Question: This query is forcing me to put f.CONCEPT_CD in the group by clause because I'm using it in the case statements in the select clause. How do I keep the counts in the result set, without repeating records with the same f.PATIENT_NUM? Notice how PATIENT_NUM = 5 is repeated in the screen shot below. I only want to show one record if PATIENT_NUM = 5.
'''
SELECT
f.PATIENT_NUM,
CASE WHEN f.CONCEPT_CD = 'BIO|HGT' THEN COUNT(NVAL_NUM) ELSE 0 END AS 'HEIGHT',
CASE WHEN f.CONCEPT_CD = 'BIO|WGT' THEN COUNT(NVAL_NUM) ELSE 0 END AS 'WEIGHT',
CASE WHEN f.CONCEPT_CD = 'BIO|BMI' THEN COUNT(NVAL_NUM) ELSE 0 END AS 'BMI',
CASE WHEN f.CONCEPT_CD = 'BIO|DIA' THEN COUNT(NVAL_NUM) ELSE 0 END AS 'DIA',
CASE WHEN f.CONCEPT_CD = 'BIO|SYS' THEN COUNT(NVAL_NUM) ELSE 0 END AS 'SYS'
FROM [HIMC_I2B2_LZ-PROD].[dbo].[I2B2_OBSERVATION_FACT] f
JOIN [HIMC_I2B2_LZ-PROD].[dbo].[I2B2_CONCEPT_DIMENSION] d ON f.CONCEPT_CD = d.CONCEPT_CD
GROUP BY f.PATIENT_NUM, f.CONCEPT_CD
'''

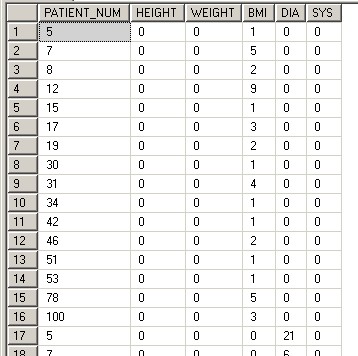
Answer: '''
SELECT f.PATIENT_NUM,
COUNT(CASE WHEN f.CONCEPT_CD = 'BIO|HGT' THEN 1 END) AS 'HEIGHT',
COUNT(CASE WHEN f.CONCEPT_CD = 'BIO|WGT' THEN 1 END) AS 'WEIGHT',
COUNT(CASE WHEN f.CONCEPT_CD = 'BIO|BMI' THEN 1 END) AS 'BMI',
COUNT(CASE WHEN f.CONCEPT_CD = 'BIO|DIA' THEN 1 END) AS 'DIA',
COUNT(CASE WHEN f.CONCEPT_CD = 'BIO|SYS' THEN 1 END) AS 'SYS'
FROM [HIMC_I2B2_LZ-PROD].[dbo].[I2B2_OBSERVATION_FACT] f
INNER JOIN [HIMC_I2B2_LZ-PROD].[dbo].[I2B2_CONCEPT_DIMENSION] d
ON f.CONCEPT_CD = d.CONCEPT_CD
GROUP BY f.PATIENT_NUM
'''
You can also use 'PIVOT()' which is supported in sql server,
'''
SELECT PATIENT_NUM,
[BIO|HGT] AS 'HEIGHT',
[BIO|WGT] AS 'WEIGHT',
[BIO|BMI] AS 'BMI',
[BIO|DIA] AS 'DIA',
[BIO|SYS] AS 'SYS'
FROM
(
SELECT f.PATIENT_NUM, f.CONCEPT_CD
FROM [HIMC_I2B2_LZ-PROD].[dbo].[I2B2_OBSERVATION_FACT] f
INNER JOIN [HIMC_I2B2_LZ-PROD].[dbo].[I2B2_CONCEPT_DIMENSION] d
ON f.CONCEPT_CD = d.CONCEPT_CD
) org
PIVOT
(
COUNT(*)
FOR PATIENT_NUM IN ([BIO|HGT],[BIO|WGT],[BIO|BMI],
[BIO|DIA],[BIO|SYS])
) pvt
'''
---
'''
SELECT f.PATIENT_NUM,
COUNT(CASE WHEN f.CONCEPT_CD = 'BIO|HGT' THEN 1 END) AS 'HEIGHT',
COUNT(CASE WHEN f.CONCEPT_CD = 'BIO|WGT' THEN 1 END) AS 'WEIGHT',
COUNT(CASE WHEN f.CONCEPT_CD = 'BIO|BMI' THEN 1 END) AS 'BMI',
COUNT(CASE WHEN f.CONCEPT_CD = 'BIO|DIA' THEN 1 END) AS 'DIA',
COUNT(CASE WHEN f.CONCEPT_CD = 'BIO|SYS' THEN 1 END) AS 'SYS'
FROM [HIMC_I2B2_LZ-PROD].[dbo].[I2B2_OBSERVATION_FACT] f
INNER JOIN [HIMC_I2B2_LZ-PROD].[dbo].[I2B2_CONCEPT_DIMENSION] d
ON f.CONCEPT_CD = d.CONCEPT_CD
GROUP BY f.PATIENT_NUM
HAVING COUNT(CASE WHEN f.CONCEPT_CD = 'BIO|HGT' THEN 1 END) > 0 AND
COUNT(CASE WHEN f.CONCEPT_CD = 'BIO|WGT' THEN 1 END) > 0 AND
COUNT(CASE WHEN f.CONCEPT_CD = 'BIO|BMI' THEN 1 END) > 0 AND
COUNT(CASE WHEN f.CONCEPT_CD = 'BIO|DIA' THEN 1 END) > 0 AND
COUNT(CASE WHEN f.CONCEPT_CD = 'BIO|SYS' THEN 1 END) > 0
'''